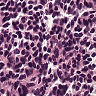
Metastatic tissue present: no